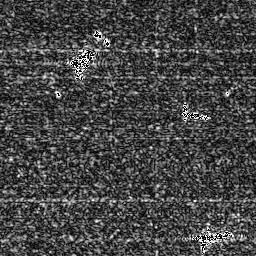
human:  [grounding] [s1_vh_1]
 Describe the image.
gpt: In the satellite image, there is  <ref>1 medium ship </ref> <box>[[26, 18, 36, 27, 0]]</box> located at top,  <ref>1 small ship </ref> <box>[[70, 41, 81, 47, 0]]</box> located at right,  <ref>1 medium ship </ref> <box>[[75, 88, 91, 95, 0]]</box> located at bottom right.